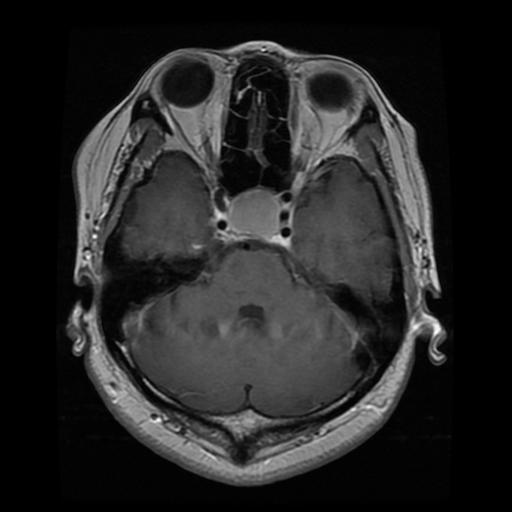
Label: pituitary